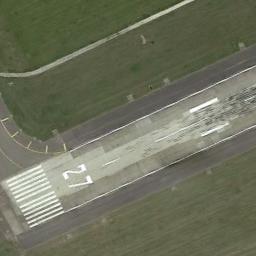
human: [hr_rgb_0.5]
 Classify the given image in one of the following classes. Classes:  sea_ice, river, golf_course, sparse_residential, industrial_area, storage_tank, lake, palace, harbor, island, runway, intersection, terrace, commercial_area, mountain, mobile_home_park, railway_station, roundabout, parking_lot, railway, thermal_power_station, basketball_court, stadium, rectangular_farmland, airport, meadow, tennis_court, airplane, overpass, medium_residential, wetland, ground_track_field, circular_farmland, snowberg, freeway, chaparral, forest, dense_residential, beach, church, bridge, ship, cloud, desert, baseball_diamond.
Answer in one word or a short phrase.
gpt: runway